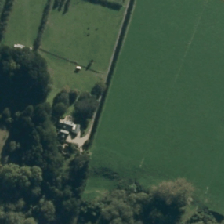
Land cover: shortrotation_cropland